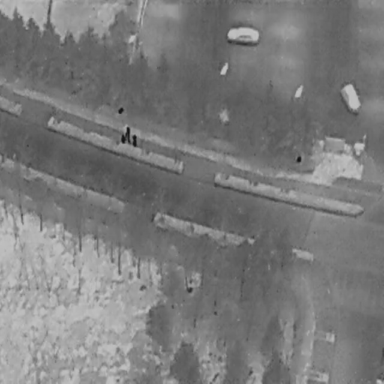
There are six objects shown in the infrared image, including three People, and three Cars.